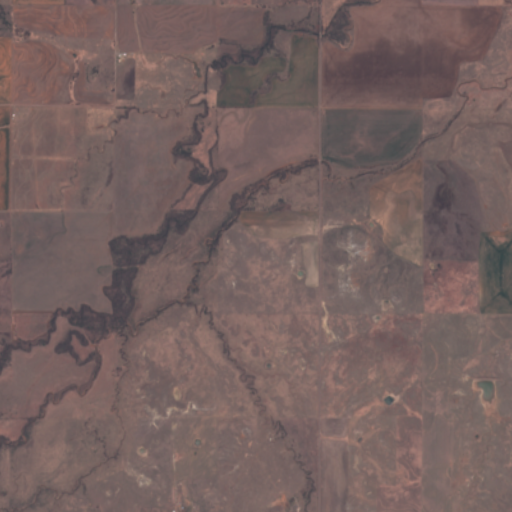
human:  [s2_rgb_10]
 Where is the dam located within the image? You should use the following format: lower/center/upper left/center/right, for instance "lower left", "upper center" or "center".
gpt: The dam is located in the lower right of the image.
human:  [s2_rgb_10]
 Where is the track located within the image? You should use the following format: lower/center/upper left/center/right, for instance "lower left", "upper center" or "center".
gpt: There is no track in the image.